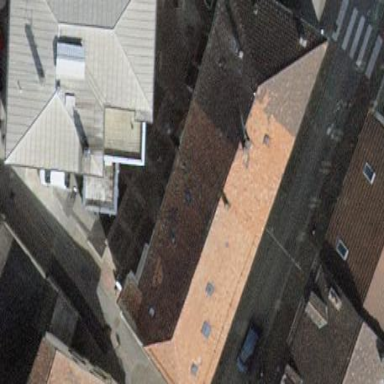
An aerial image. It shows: Building with half-hipped roof made of roof tiles.